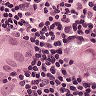
Metastatic tissue present: yes